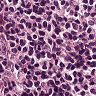
Metastatic tissue present: no